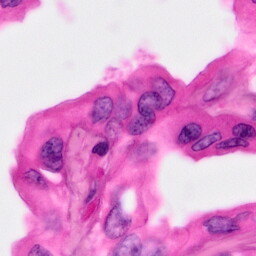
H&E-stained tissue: Pancreatic